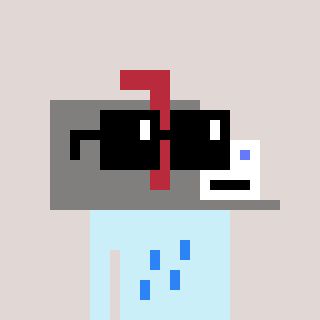
a pixel art character with square black sunglasses, a mailbox-shaped head and a cold-colored body on a warm background